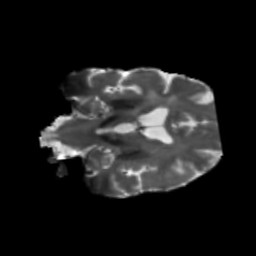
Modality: T2w
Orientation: coronal
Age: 64
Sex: male
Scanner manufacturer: siemens
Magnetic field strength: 3 T
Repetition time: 5.25 s
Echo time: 0.08 s